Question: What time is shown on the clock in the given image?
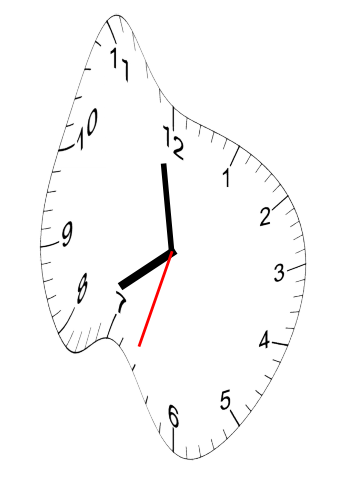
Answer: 07:58:33